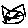
Label: cat